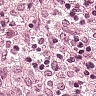
Metastatic tissue present: no